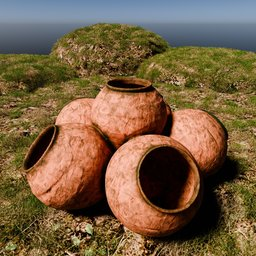
Label: nature